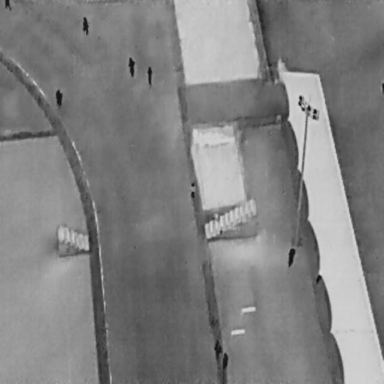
There are eight People in the infrared image.